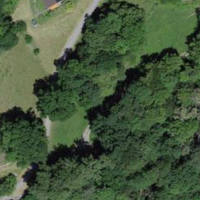
EUNIS habitat code: 41
Species observed at this site:
Corylus avellana
Fagus sylvatica